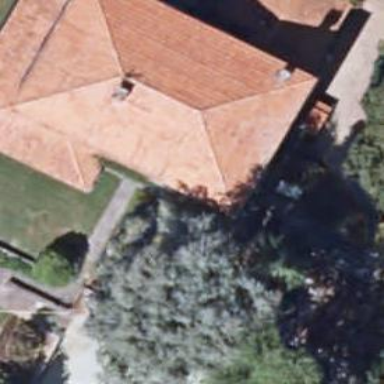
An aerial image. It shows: Simple house.